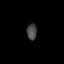
Tissue: prostate
Cell type: T cells
Senescence score: 0.3458
Nuclear area (px): 156
Mean DAPI intensity: 72.404